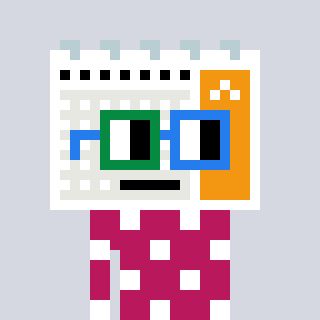
a pixel art character with square green and blue glasses, a calendar-shaped head and a darkpink-colored body on a cool background